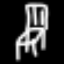
Label: chair